Question: I created a native Android app using the Android SDK and java packages, using a ASP.Net Web service created by me, and it works fine. But now I want to make this cross-platform. I heard that Phonegap and jQuery Mobile will help with this, but I am still a bit confused.
1. Is it necessary to host the HTML file that uses Javascript to work properly? OR
2. Can I include the HTML and js file in my application and call the web service methods?
Can somebody please guide me?
MY Demo Code is
JAVA SCRIPT
'''
<script type="text/javascript" charset="utf-8" src="phonegap.js"></script>
<script src="jquery-1.7.2.min"></script>
<script src="jquery.mobile-1.1.1.min.js"></script>
<script type="text/javascript" charset="utf-8"/></script>
<link rel="stylesheet" src="jquery.mobile-1.1.1.min.css"/>
<script type="text/javascript">
function onDeviceReady() {}
document.addEventListener("deviceready", onDeviceReady, false);
function LoginButton_onclick() {
$.ajax({
type: "POST",
contentType: "application/json; charset=utf-8",
dataType: "json",
url: "http://182.72.192.18/webservicedemo/service.asmx/HelloWorld",
data: '{}',
success: function(msg) {
jsonArray = $.parseJSON(msg.d);
var $ul = $( '<ul id="details">' );
for(i=0; i < jsonArray.length; i++)
{
$("#details").append('<li id="'+i+'" name="head" >'+jsonArray[i].name+'</li>' );
} $('#details').listview('refresh');
},
error: function(msg) {
alert("Error");
}
});
</script>
'''
HTML
'''
<div data-role="page" id="Page1">
<h1>DEMO PAGE</h1>
<div id="DEMO">
<input id="LoginButton" type="button" value="GET DATA" onclick="LoginButton_onclick()" /></div>
<div id="divList" data-role="content">
<ul id="details" data-role="listview" data-inset="true"></ul>
</div>
</div>
</body>
'''
and my ASP.NET Web Service is
'''
[WebService(Namespace = "http://tempuri.org/")]
[WebServiceBinding(ConformsTo = WsiProfiles.BasicProfile1_1)]
[System.Web.Script.Services.ScriptService]
public class Service : System.Web.Services.WebService{
JavaScriptSerializer serializer = new JavaScriptSerializer();
public Service () {}
[WebMethod]
[ScriptMethod(ResponseFormat = ResponseFormat.Json)]
public string HelloWorld() {
List<clsDetails> deailsList = new List<clsDetails>{
new clsDetails(1,"BOY","SCHOOL"),
new clsDetails(2,"GIRL","COLLEGE"),
new clsDetails(3,"MAN","OFFICE")};
string detail = serializer.Serialize(deailsList);
return detail;
}
}
'''
if i host the html file along with my web-service it provide me result .
but when i try to call using a local html file from android app it fails.
i can't figure out what went wrong.
Can anyone tell me what went wrong here?
Look here is the response i get from web-service and i parse that to JSON

phonegap.xml
'''
<phonegap>
<access origin="http://182.72.192.18" />
</phonegap>
'''
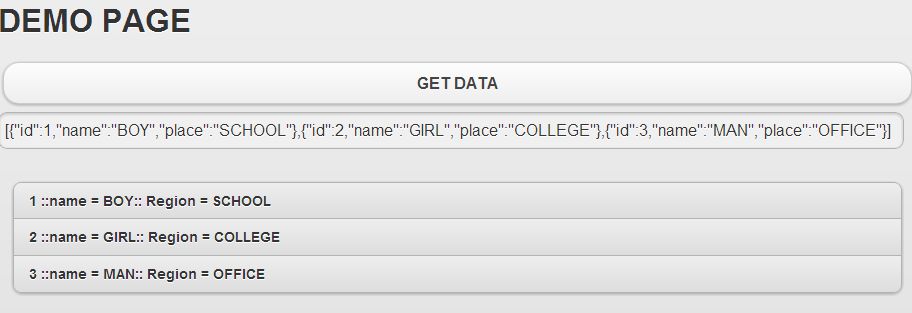
Answer: You have to use a local html and get the server data using XHR calls to your webservice, and then show the data of your webservice in your html.
Edit after seeing the code:
The problem is the url. You can't use localhost, because if you test on a device, localhost is the device, and the device doesn't have the webservice, you have to use the local iP of your machine. <URL>
Edit 2:
I just tested your code and got it working for me, just change this.
The jsonArray[i].Result didn't work for me, it return undefined, but you can access to every attribute of the json object, in the example I used the name.
And put the refresh outside the for, you only have to refresh when you finish, not every time, and put the ';' at the end.
'''
for(i=0; i < jsonArray.length; i++)
{
$("#details").append('<li id="'+i+'" name="head" >'+jsonArray[i].name+'</li>' );
}
$('#details').listview('refresh');
'''
If it still don't work, check if you whitelisted the domain <URL>
Full working code
'''
<!DOCTYPE html>
<html>
<head>
<title>DEMO</title>
<link rel="stylesheet" href="http://code.jquery.com/mobile/1.2.0/jquery.mobile-1.2.0.min.css" />
<script src="http://code.jquery.com/jquery-1.8.2.min.js"></script>
<script src="http://code.jquery.com/mobile/1.2.0/jquery.mobile-1.2.0.min.js"></script>
<title>DEMO</title>
<script type="text/javascript" charset="utf-8">
function LoginButton_onclick() {
$.ajax({
type: "POST",
contentType: "application/json; charset=utf-8",
dataType: "json",
url: "http://182.72.192.18/webservicedemo/service.asmx/HelloWorld",
data: '{}',
success: function(msg) {
jsonArray = $.parseJSON(msg.d);
var $ul = $( '<ul id="details">' );
for(i=0; i < jsonArray.length; i++)
{
$("#details").append('<li id="'+i+'" name="head" >'+jsonArray[i].name+'</li>' );
}
$('#details').listview('refresh');
},
error: function(msg) {
alert("Error");
}
});
}
</script>
</head>
<body>
<div data-role="page" id="Page1">
<h1>DEMO PAGE</h1>
<div id="DEMO">
<input id="LoginButton" type="button" value="GET DATA" onclick="LoginButton_onclick()" /></div>
<div id="divList" data-role="content">
<ul id="details" data-role="listview" data-inset="true"></ul>
</div>
</div>
</body>
</html>
'''